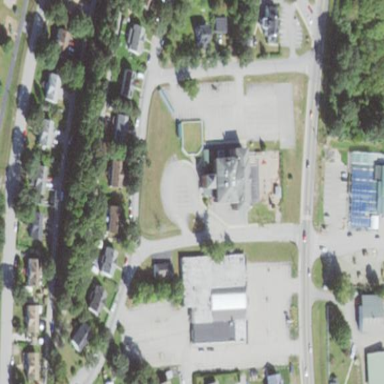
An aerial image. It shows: School.